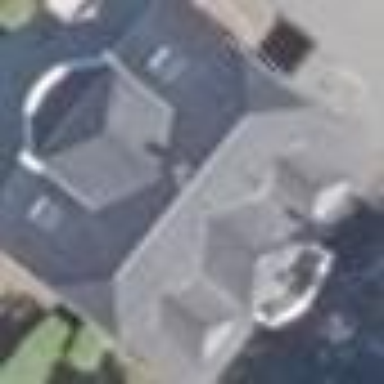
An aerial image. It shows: Detached building with half-hipped roof.